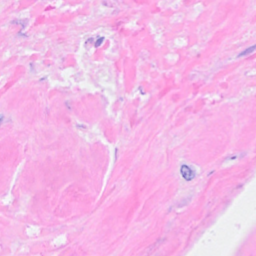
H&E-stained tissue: Breast